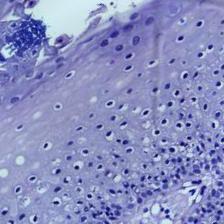
Diagnosis: Normal